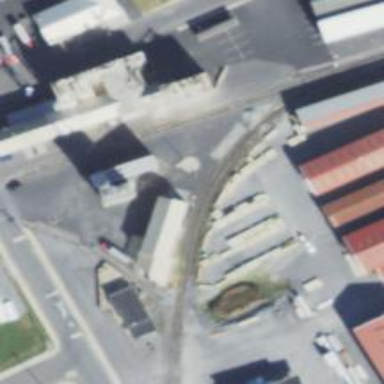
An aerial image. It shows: Rail spur service.